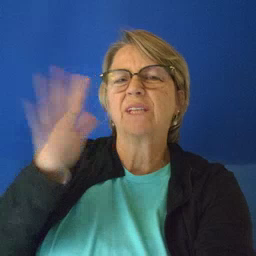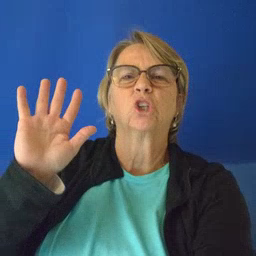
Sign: finish